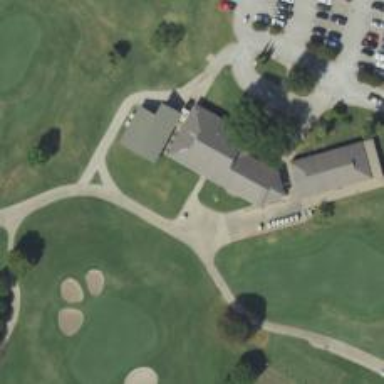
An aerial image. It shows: Path for both road and golf.